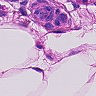
Metastatic tissue present: yes